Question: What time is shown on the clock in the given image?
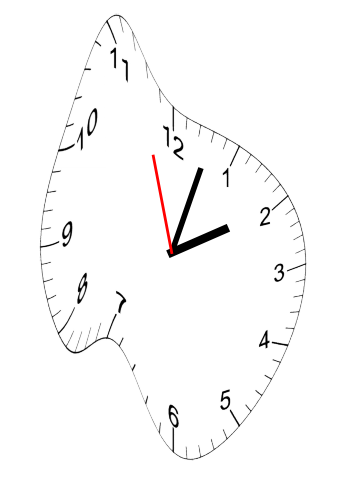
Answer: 02:02:57